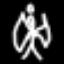
Label: angel